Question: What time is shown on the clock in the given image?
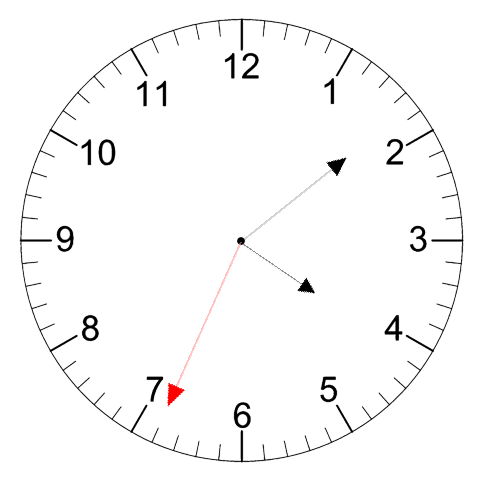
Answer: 04:08:34